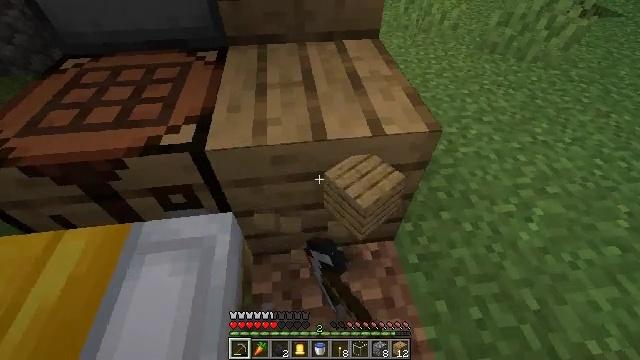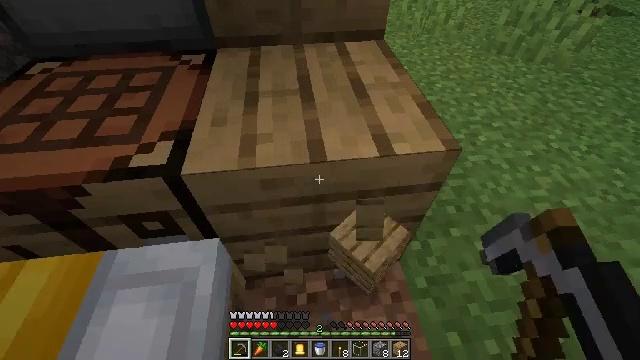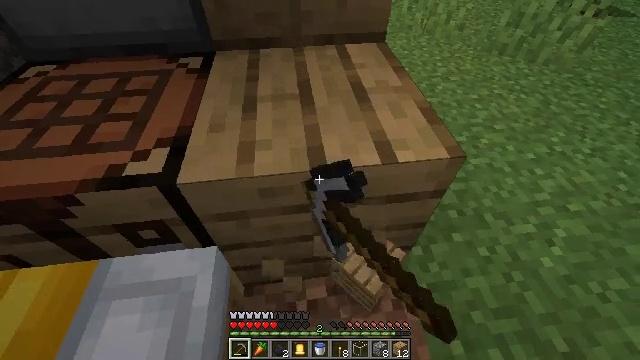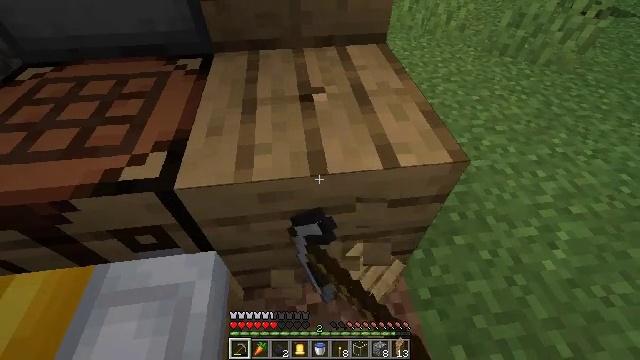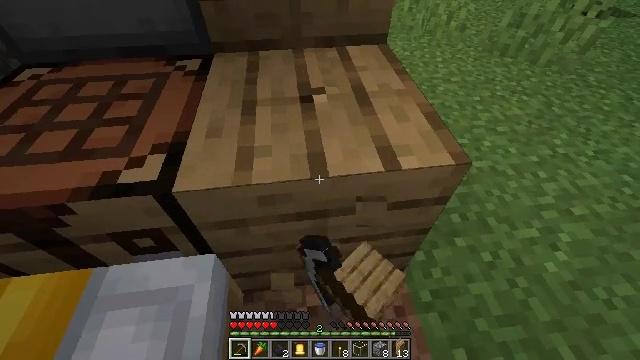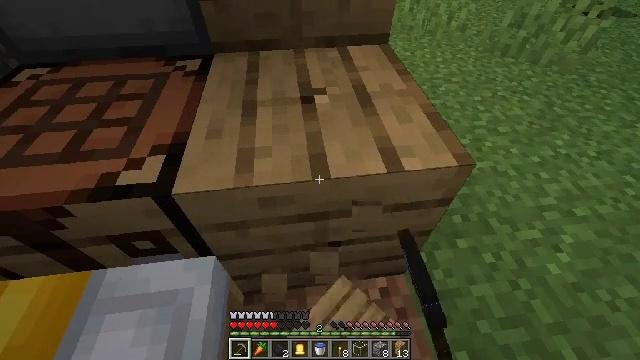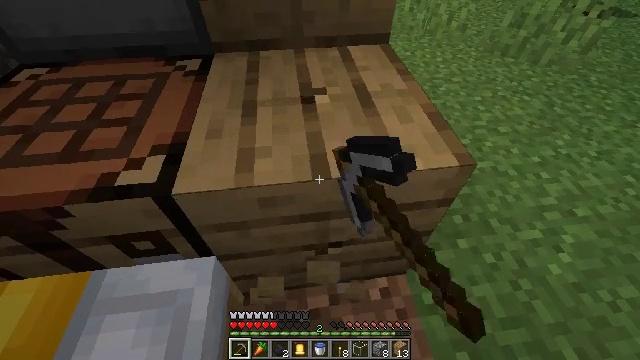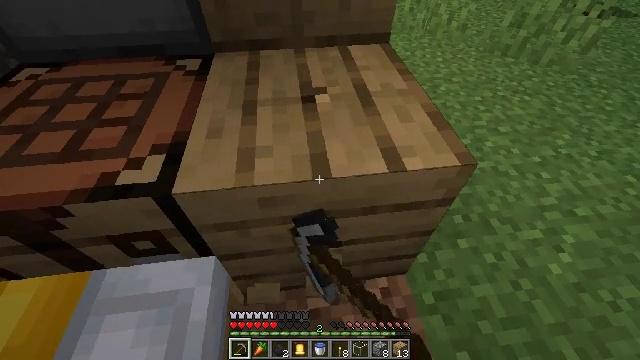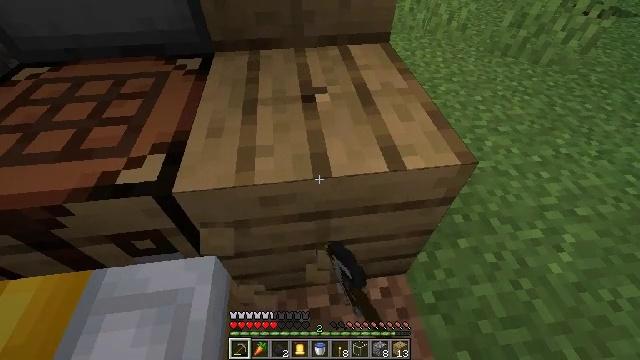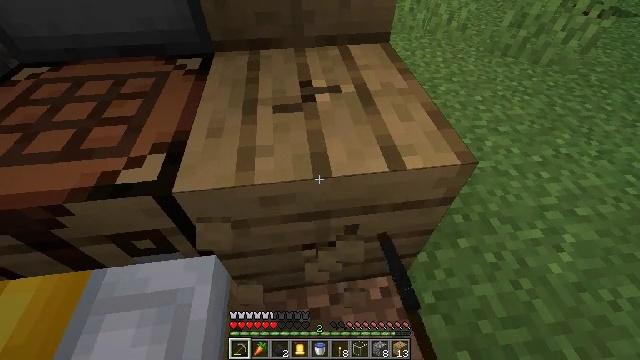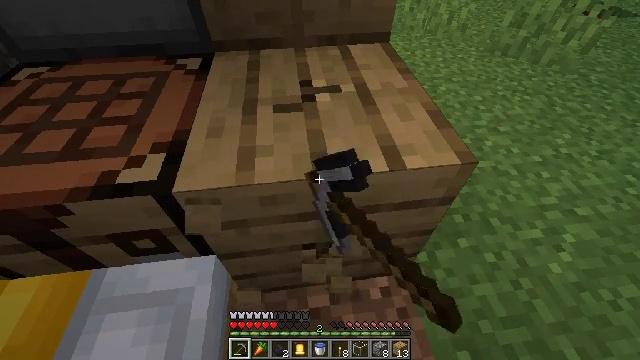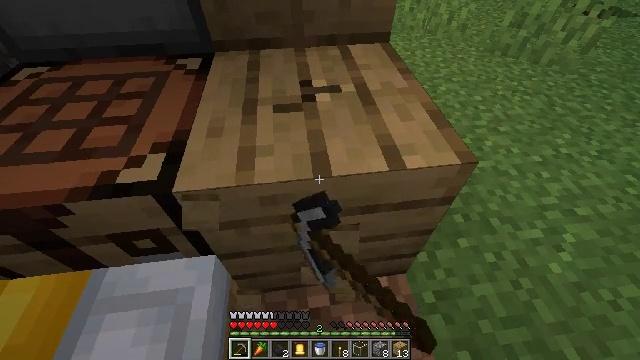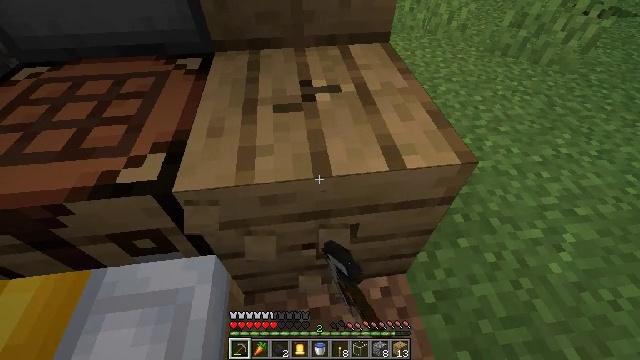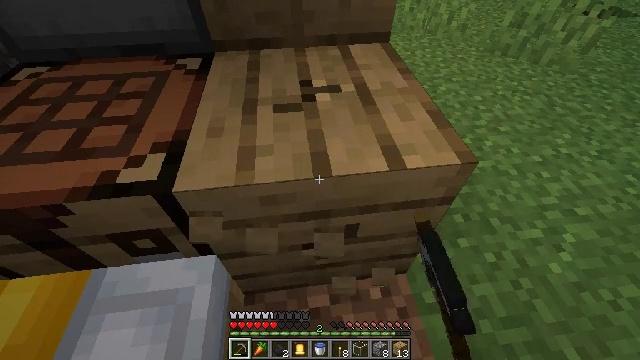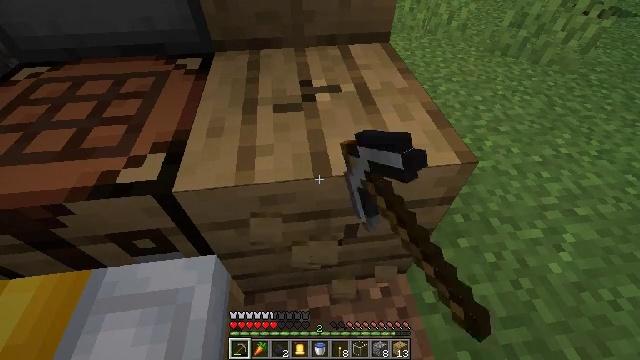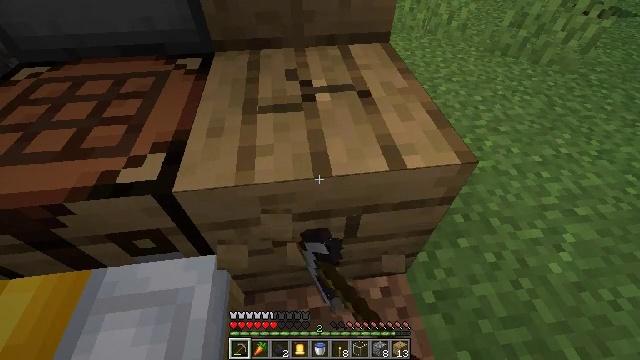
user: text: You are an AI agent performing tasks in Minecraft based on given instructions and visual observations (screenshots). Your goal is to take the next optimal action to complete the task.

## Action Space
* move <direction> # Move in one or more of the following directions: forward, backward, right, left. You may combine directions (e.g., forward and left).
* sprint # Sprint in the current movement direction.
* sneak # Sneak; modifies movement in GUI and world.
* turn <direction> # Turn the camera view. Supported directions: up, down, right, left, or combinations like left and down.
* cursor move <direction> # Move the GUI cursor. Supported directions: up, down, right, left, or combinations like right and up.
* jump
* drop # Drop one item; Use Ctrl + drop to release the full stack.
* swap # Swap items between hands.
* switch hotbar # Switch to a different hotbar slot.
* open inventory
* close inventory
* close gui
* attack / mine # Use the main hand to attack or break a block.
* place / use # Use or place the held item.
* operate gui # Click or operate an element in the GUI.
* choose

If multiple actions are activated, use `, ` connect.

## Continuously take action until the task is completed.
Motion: motion action
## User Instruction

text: Break the existing planks.
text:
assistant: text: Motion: attack / mine
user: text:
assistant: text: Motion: attack / mine
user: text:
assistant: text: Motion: attack / mine
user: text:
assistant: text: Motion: attack / mine
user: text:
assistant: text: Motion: attack / mine
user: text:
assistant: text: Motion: attack / mine
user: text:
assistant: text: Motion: attack / mine
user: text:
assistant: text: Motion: attack / mine
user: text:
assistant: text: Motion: attack / mine
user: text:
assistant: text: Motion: attack / mine
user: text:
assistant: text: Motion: attack / mine
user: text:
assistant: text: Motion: attack / mine
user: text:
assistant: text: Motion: attack / mine
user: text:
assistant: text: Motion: attack / mine
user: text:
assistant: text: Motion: attack / mine
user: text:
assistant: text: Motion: attack / mine
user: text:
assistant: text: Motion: attack / mine
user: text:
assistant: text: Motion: attack / mine
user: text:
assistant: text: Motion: attack / mine
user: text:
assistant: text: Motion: attack / mine
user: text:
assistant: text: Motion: attack / mine
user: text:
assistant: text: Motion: attack / mine
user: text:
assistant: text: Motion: attack / mine
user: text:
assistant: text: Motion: attack / mine
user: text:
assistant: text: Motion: attack / mine
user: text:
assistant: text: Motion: attack / mine
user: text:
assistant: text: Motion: attack / mine
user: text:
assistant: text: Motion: attack / mine
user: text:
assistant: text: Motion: attack / mine
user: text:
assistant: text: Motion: attack / mine